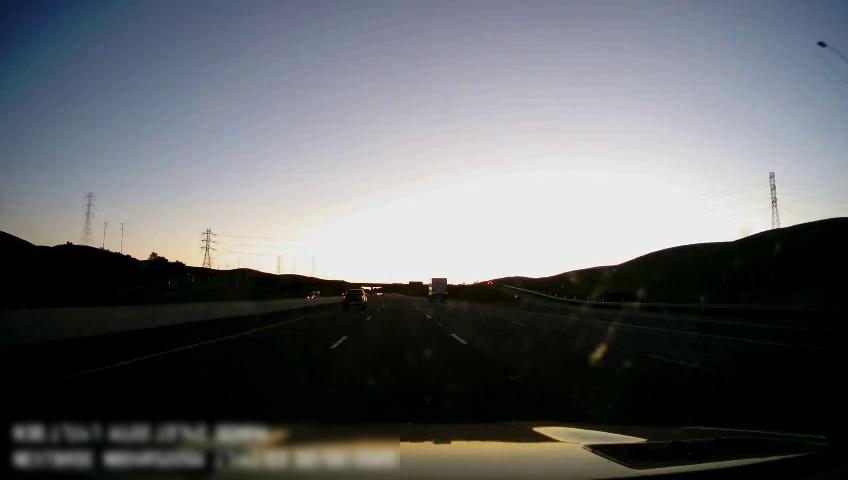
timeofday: Dusk/Dawn/Twilight
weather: Sunny
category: Drivable Space
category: Vehicles | Truck
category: Vehicles | Truck
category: Lanes | Alternate Lane
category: Lanes | Current Lane
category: Lanes | Current Lane
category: Lanes | Alternate Lane
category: Lanes | Alternate Lane